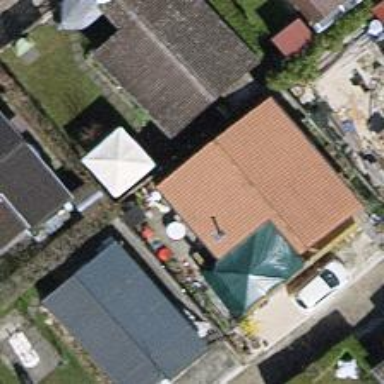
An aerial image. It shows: Static caravan building.